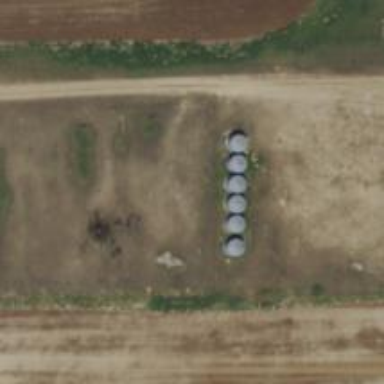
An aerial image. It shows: Silo.